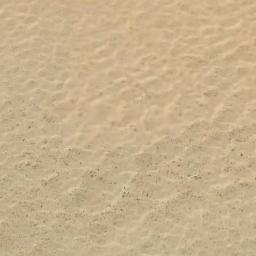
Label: desert